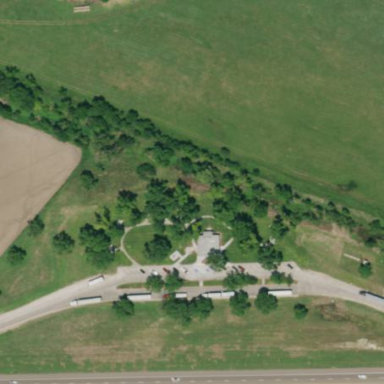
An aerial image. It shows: Rest area on the road.